Field crop: maize
Growth stage: 2
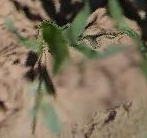
Species: maize